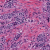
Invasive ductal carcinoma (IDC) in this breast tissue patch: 1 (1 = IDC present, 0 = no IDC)